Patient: sex M, age 23
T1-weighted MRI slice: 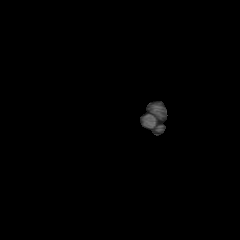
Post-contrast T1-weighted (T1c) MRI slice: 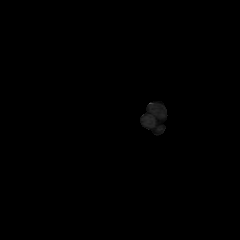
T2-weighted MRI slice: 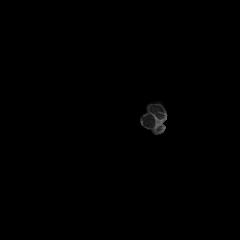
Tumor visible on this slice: no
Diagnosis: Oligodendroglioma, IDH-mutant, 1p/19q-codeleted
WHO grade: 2